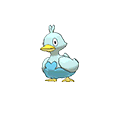
Pok\u00e9mon: ducklett